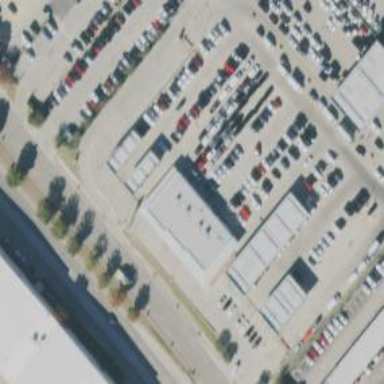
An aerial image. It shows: Car rental facility.